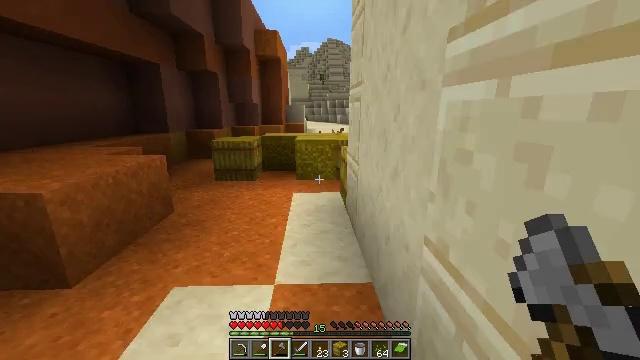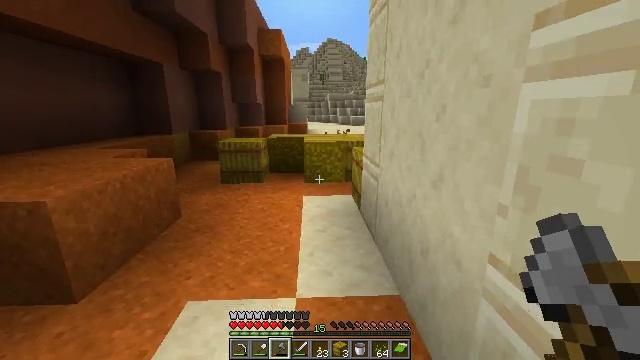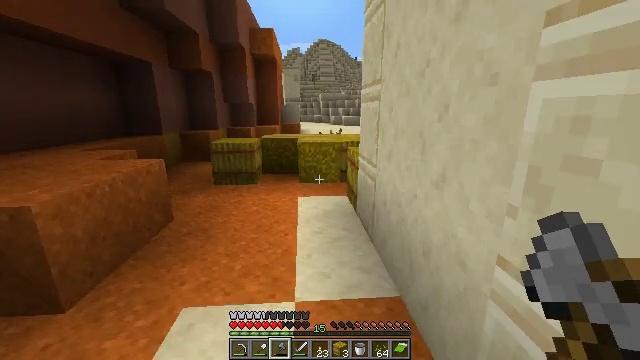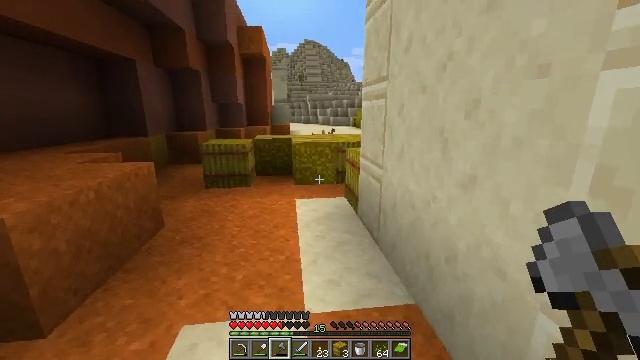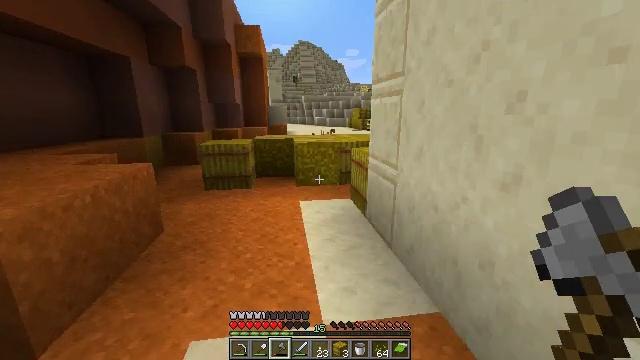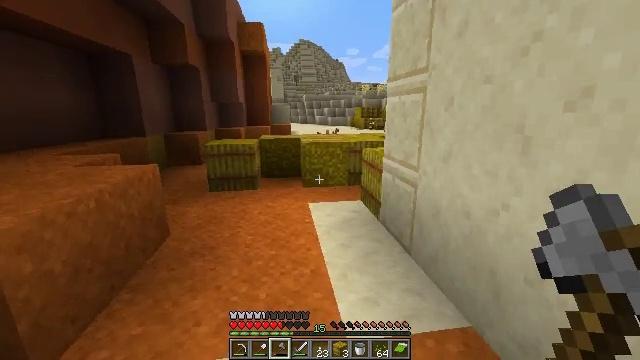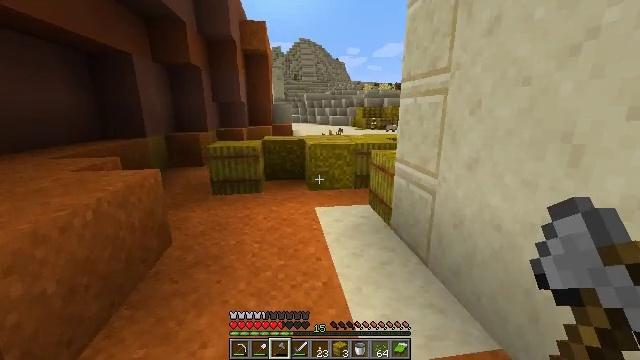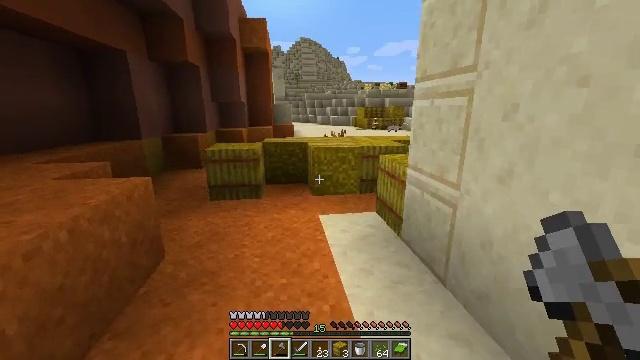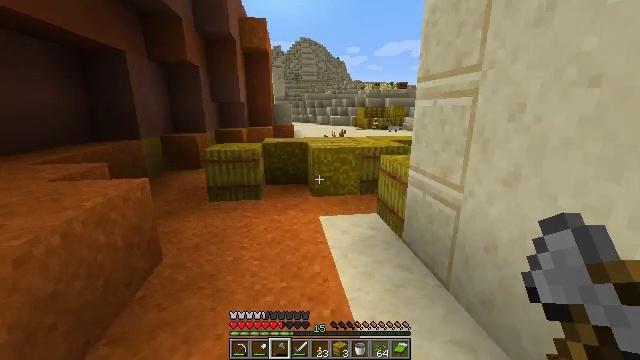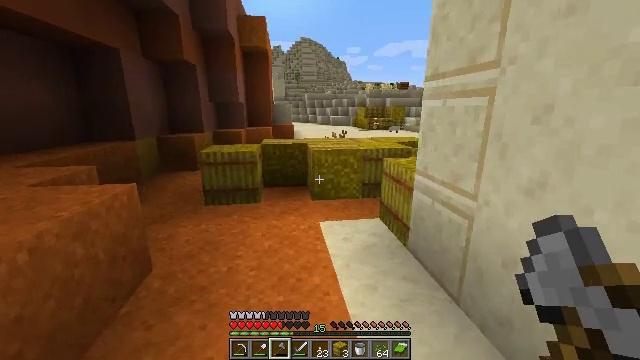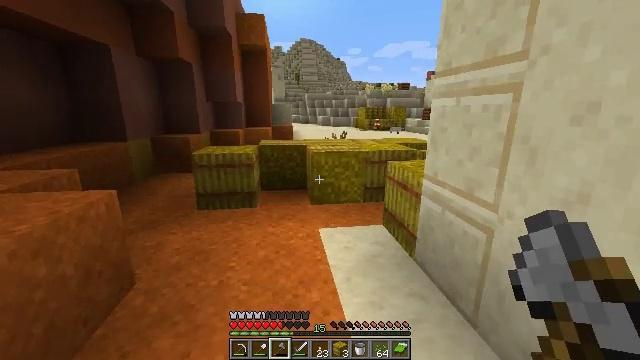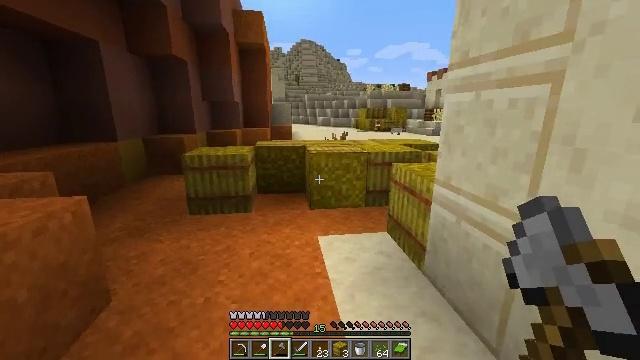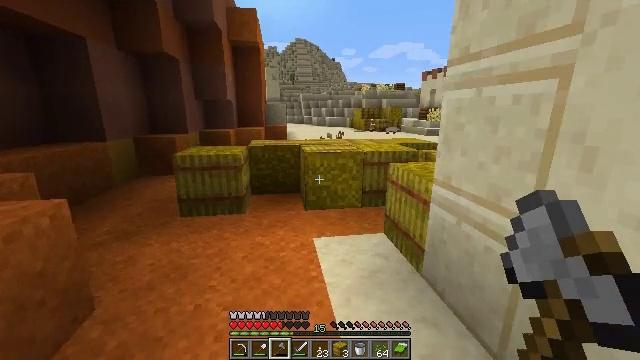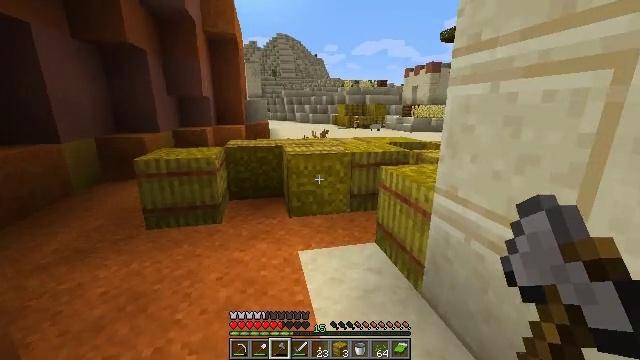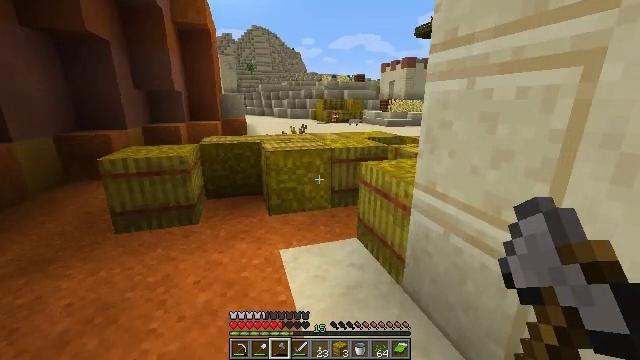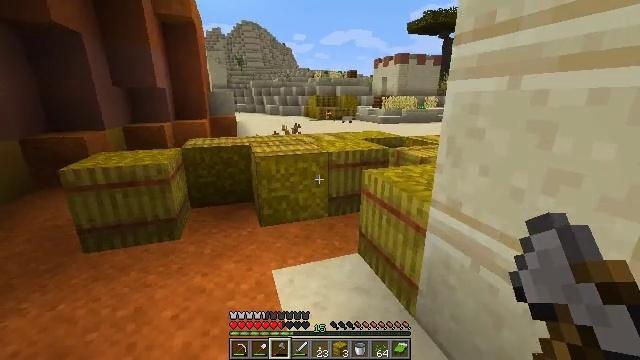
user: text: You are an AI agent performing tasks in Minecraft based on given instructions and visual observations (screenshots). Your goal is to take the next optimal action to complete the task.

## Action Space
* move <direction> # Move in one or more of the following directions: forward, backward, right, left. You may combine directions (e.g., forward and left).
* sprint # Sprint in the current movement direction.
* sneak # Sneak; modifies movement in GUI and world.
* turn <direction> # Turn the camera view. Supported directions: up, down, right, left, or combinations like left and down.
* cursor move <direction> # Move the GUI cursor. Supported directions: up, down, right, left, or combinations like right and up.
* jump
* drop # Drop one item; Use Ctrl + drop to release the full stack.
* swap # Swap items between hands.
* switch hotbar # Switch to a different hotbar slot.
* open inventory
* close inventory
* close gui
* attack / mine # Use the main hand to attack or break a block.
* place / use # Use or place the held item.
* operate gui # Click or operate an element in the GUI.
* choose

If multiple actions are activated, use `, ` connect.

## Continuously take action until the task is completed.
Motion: motion action
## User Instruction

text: Hunt the zombie.
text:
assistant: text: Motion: move forward and move left
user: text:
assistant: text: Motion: move forward and move left, turn right
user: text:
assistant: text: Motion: move forward and move left, turn right
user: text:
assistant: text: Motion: move forward and move left, turn right
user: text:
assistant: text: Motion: move forward and move left
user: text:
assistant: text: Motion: move forward
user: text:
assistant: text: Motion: move forward
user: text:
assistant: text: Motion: move forward
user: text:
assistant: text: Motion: move forward
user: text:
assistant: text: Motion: move forward
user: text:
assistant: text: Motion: move forward
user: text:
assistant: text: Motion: move forward, turn right
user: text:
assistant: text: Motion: move forward, turn right
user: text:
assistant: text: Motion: move forward, turn right and down
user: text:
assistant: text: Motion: move forward, turn right
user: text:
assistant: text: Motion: move forward
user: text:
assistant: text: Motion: move forward, turn right
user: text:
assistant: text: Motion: move forward, turn right
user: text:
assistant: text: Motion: move forward, turn right
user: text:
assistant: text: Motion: move forward and move left, turn right
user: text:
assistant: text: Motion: move forward and move left, turn right
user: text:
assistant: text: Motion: move forward and move left, turn right
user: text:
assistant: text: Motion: move forward and move left, turn right
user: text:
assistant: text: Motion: move forward and move left, turn right
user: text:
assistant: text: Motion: move forward and move left, turn right
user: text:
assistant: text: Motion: move forward and move left, turn right
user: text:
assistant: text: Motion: move forward, turn right
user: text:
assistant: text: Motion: move forward, turn right
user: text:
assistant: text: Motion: move forward, turn right
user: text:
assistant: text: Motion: move forward